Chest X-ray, PA view. Patient: 35 years old, sex M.
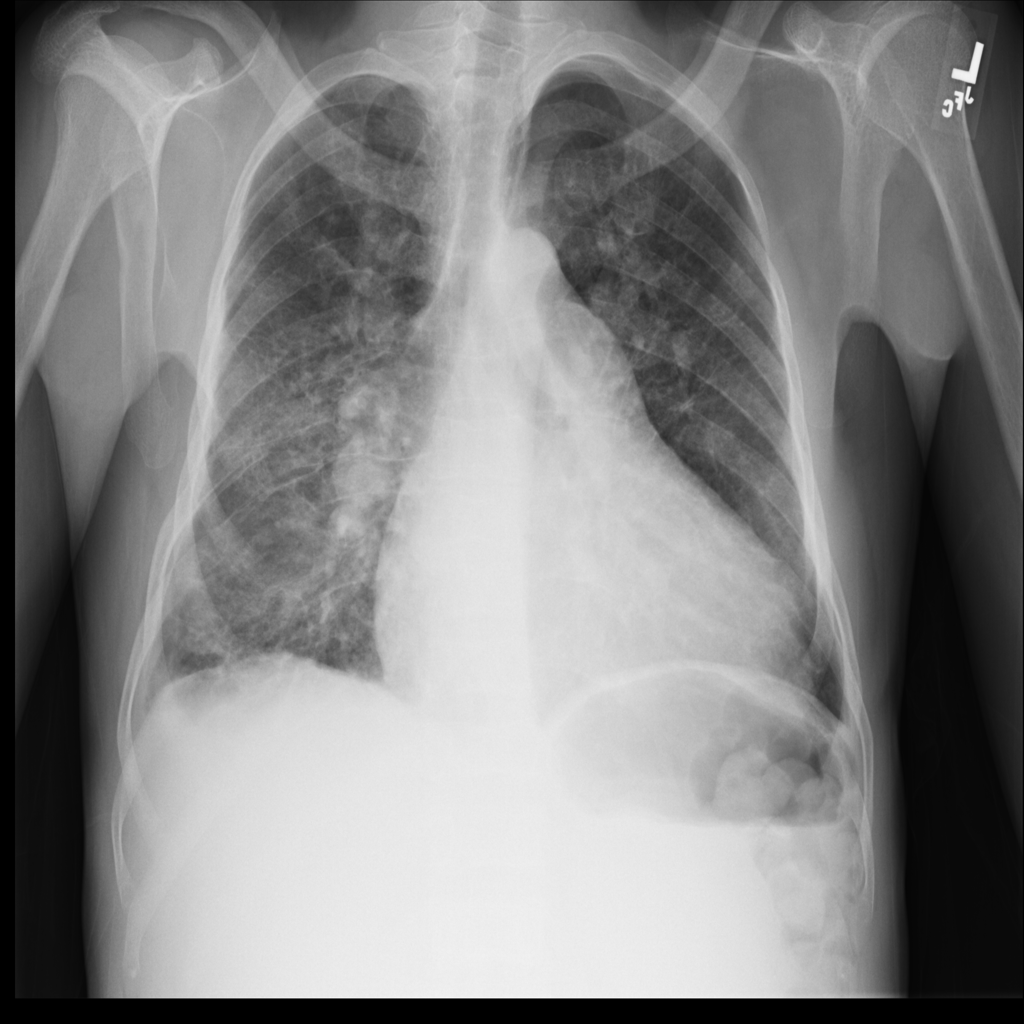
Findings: Cardiomegaly, Effusion, Infiltration